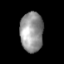
Tissue: skin
Cell type: Epithelial cells
Senescence score: 0.2495
Nuclear area (px): 902
Mean DAPI intensity: 148.102